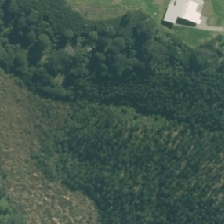
Land cover: manuka_kanuka